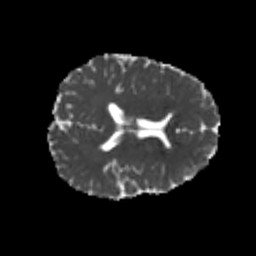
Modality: MD
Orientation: axial
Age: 25
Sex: female
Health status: healthy
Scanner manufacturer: philips
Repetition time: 7.389 s
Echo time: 0.08599 s